Question: This is my code
'''
package sample;
import javafx.application.Application;
import javafx.scene.Scene;
import javafx.scene.image.Image;
import javafx.scene.image.ImageView;
import javafx.scene.layout.HBox;
import javafx.scene.layout.StackPane;
import javafx.scene.text.Font;
import javafx.stage.Stage;
public class Main extends Application {
public void start(Stage primaryStage) throws Exception {
HBox OuterHBox = new HBox();
Image image1 = new Image("file:resources/redseven.png", 200, 200, true, true);
ImageView imageView1 = new ImageView(image1);
imageView1.setFitWidth(200);
imageView1.setFitHeight(200);
imageView1.setPreserveRatio(true);
imageView1.fitWidthProperty().bind(OuterHBox.widthProperty());
imageView1.fitHeightProperty().bind(OuterHBox.heightProperty());
Image image2 = new Image("file:resources/redseven.png", 200, 200, true, true);
ImageView imageView2 = new ImageView(image2);
imageView2.setFitWidth(200);
imageView2.setFitHeight(200);
imageView2.setPreserveRatio(true);
imageView2.fitWidthProperty().bind(OuterHBox.widthProperty());
imageView2.fitHeightProperty().bind(OuterHBox.heightProperty());
OuterHBox.getChildren().addAll(imageView1, imageView2);
Scene scene = new Scene(OuterHBox, 600, 300);
primaryStage.setScene(scene);
primaryStage.show();
}
public static void main(String[] args) {
launch(args);
}
public static void loadFontStuff() {
Font.loadFont(Main.class.getResource("TRON.TTF").toExternalForm(), 10);
System.out.println(Main.class.getResource("TRON.TTF"));
}
}
'''
<URL>
What I want is when I make the window smaller by reducing it's width or reducing it's height, both the images inside should resize and be visible.
When I reduce the height, I see both images resizing to fit the screen.
<URL>
But when I reduce the width, both images don't resize. Second image disappears out of view.
[
When I reach the first image, it resizes itself.
<URL>
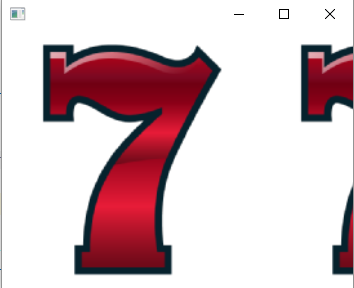
Answer: You can achieve this by setting width to image when outerbox's width get changed.
You can add a width change listener to the outerbox and distribute the updated width to the images equally. You need to remove fitWidthProperty because each image will use complete outerbox width.
Please update your code like this:
'''
package sample;
import javafx.application.Application;
import javafx.scene.Scene;
import javafx.scene.image.Image;
import javafx.scene.image.ImageView;
import javafx.scene.layout.HBox;
import javafx.scene.layout.StackPane;
import javafx.scene.text.Font;
import javafx.stage.Stage;
public class Main extends Application {
public void start(Stage primaryStage) throws Exception {
HBox OuterHBox = new HBox();
Image image1 = new Image("file:resources/redseven.png", 200, 200, true, true);
ImageView imageView1 = new ImageView(image1);
imageView1.setFitWidth(200);
imageView1.setFitHeight(200);
imageView1.setPreserveRatio(true);
// imageView1.fitWidthProperty().bind(OuterHBox.widthProperty());
imageView1.fitHeightProperty().bind(OuterHBox.heightProperty());
Image image2 = new Image("file:resources/redseven.png", 200, 200, true, true);
ImageView imageView2 = new ImageView(image2);
imageView2.setFitWidth(200);
imageView2.setFitHeight(200);
imageView2.setPreserveRatio(true);
// imageView1.fitWidthProperty().bind(OuterHBox.widthProperty());
imageView2.fitHeightProperty().bind(OuterHBox.heightProperty());
// Updated Code============
OuterHBox.widthProperty().addListener((observable, oldValue, newValue) -> {
imageView1.setFitWidth(newValue.doubleValue() / 2);
imageView2.setFitWidth(newValue.doubleValue() / 2);
});
OuterHBox.getChildren().addAll(imageView1, imageView2);
Scene scene = new Scene(OuterHBox, 600, 300);
primaryStage.setScene(scene);
primaryStage.show();
}
public static void main(String[] args) {
launch(args);
}
public static void loadFontStuff() {
Font.loadFont(Main.class.getResource("TRON.TTF").toExternalForm(), 10);
System.out.println(Main.class.getResource("TRON.TTF"));
}
}
'''